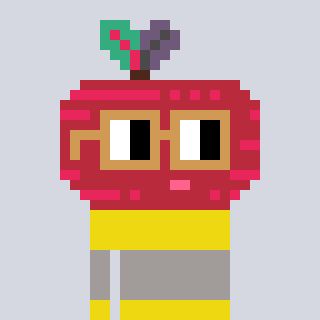
a pixel art character with square brown glasses, a beet-shaped head and a yellow-colored body on a cool background